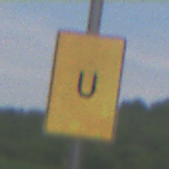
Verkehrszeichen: AnkuendigungOderFortsetzungUmleitungOhnePfeilsymbol
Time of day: Midday
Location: Outdoor (RoadRail)
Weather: PartlyCloudy
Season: NotSpecified
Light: Natural